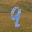
Label: 9